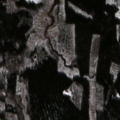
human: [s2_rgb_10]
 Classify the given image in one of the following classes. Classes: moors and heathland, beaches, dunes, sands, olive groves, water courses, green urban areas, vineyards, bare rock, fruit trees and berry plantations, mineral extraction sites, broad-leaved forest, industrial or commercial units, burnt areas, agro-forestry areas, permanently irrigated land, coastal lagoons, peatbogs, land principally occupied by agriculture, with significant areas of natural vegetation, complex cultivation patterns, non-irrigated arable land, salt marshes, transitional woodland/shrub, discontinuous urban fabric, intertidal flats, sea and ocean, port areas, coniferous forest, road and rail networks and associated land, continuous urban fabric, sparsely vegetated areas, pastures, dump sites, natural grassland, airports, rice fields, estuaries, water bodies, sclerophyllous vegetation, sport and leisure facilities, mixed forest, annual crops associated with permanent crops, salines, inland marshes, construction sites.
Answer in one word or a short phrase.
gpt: coniferous forest, mixed forest, transitional woodland/shrub